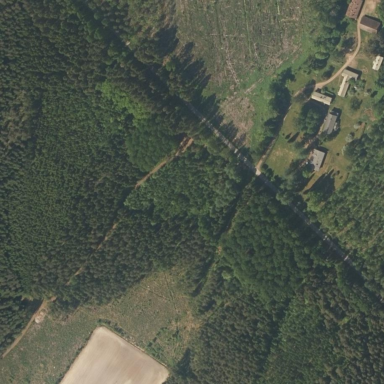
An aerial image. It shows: Mixed woodland area with variety of leaf types and cycles.